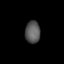
Tissue: lung
Cell type: Others
Senescence score: 0.1929
Nuclear area (px): 323
Mean DAPI intensity: 89.003